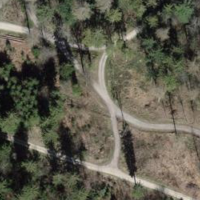
EUNIS habitat code: 43
Species observed at this site:
Impatiens parviflora